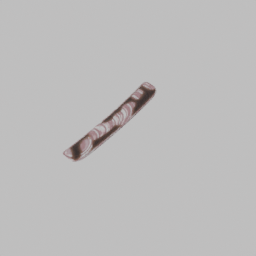
Label: animals